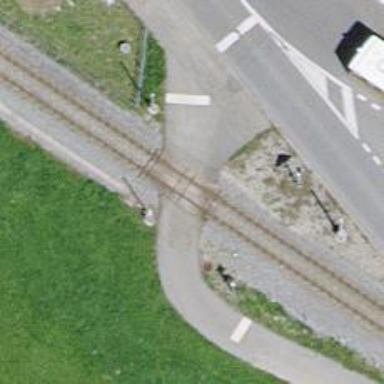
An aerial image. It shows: Railway crossing with traffic signals and full barriers.